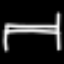
Label: bed